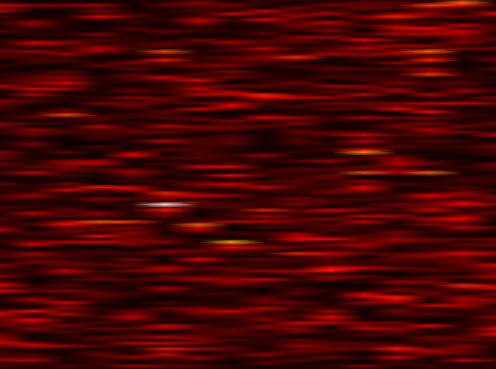
Label: FOFDM